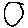
Label: circle